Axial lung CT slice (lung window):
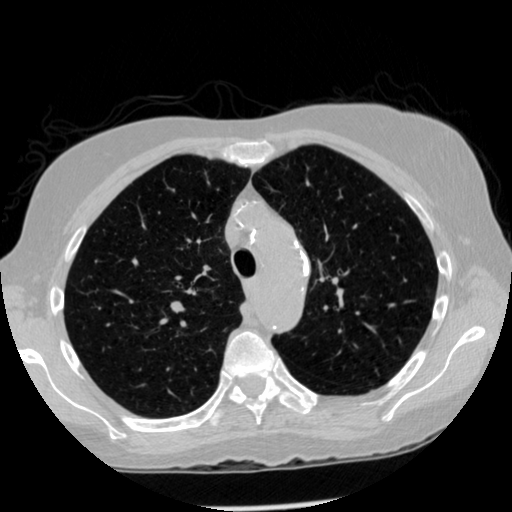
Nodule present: no